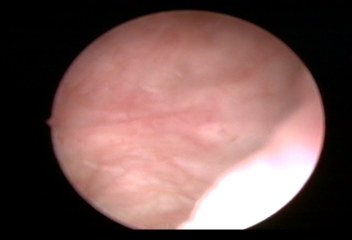
Modality: WLC
Class: Normal mucosa
Bladder cancer association: No